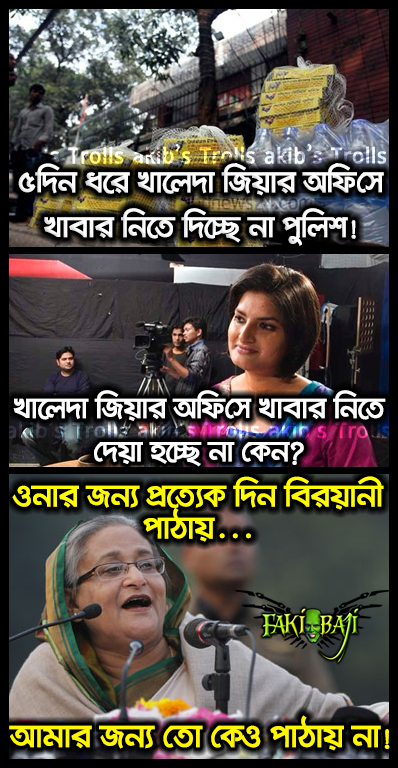
Caption: ৫ দিন ধরে খালেদা জিয়ার অফিসে খাবার নিতে দিচ্ছে না পুলিশ!  খালেদা জিয়ার অফিসে খাবার নিতে দেয়া হচ্ছে না কেন?  ওনার জন্য প্রত্যেক দিন বিরিয়ানী পাঠায়... আমার জন্য তো কেও পাঠায় না!
Label: hate